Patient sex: F
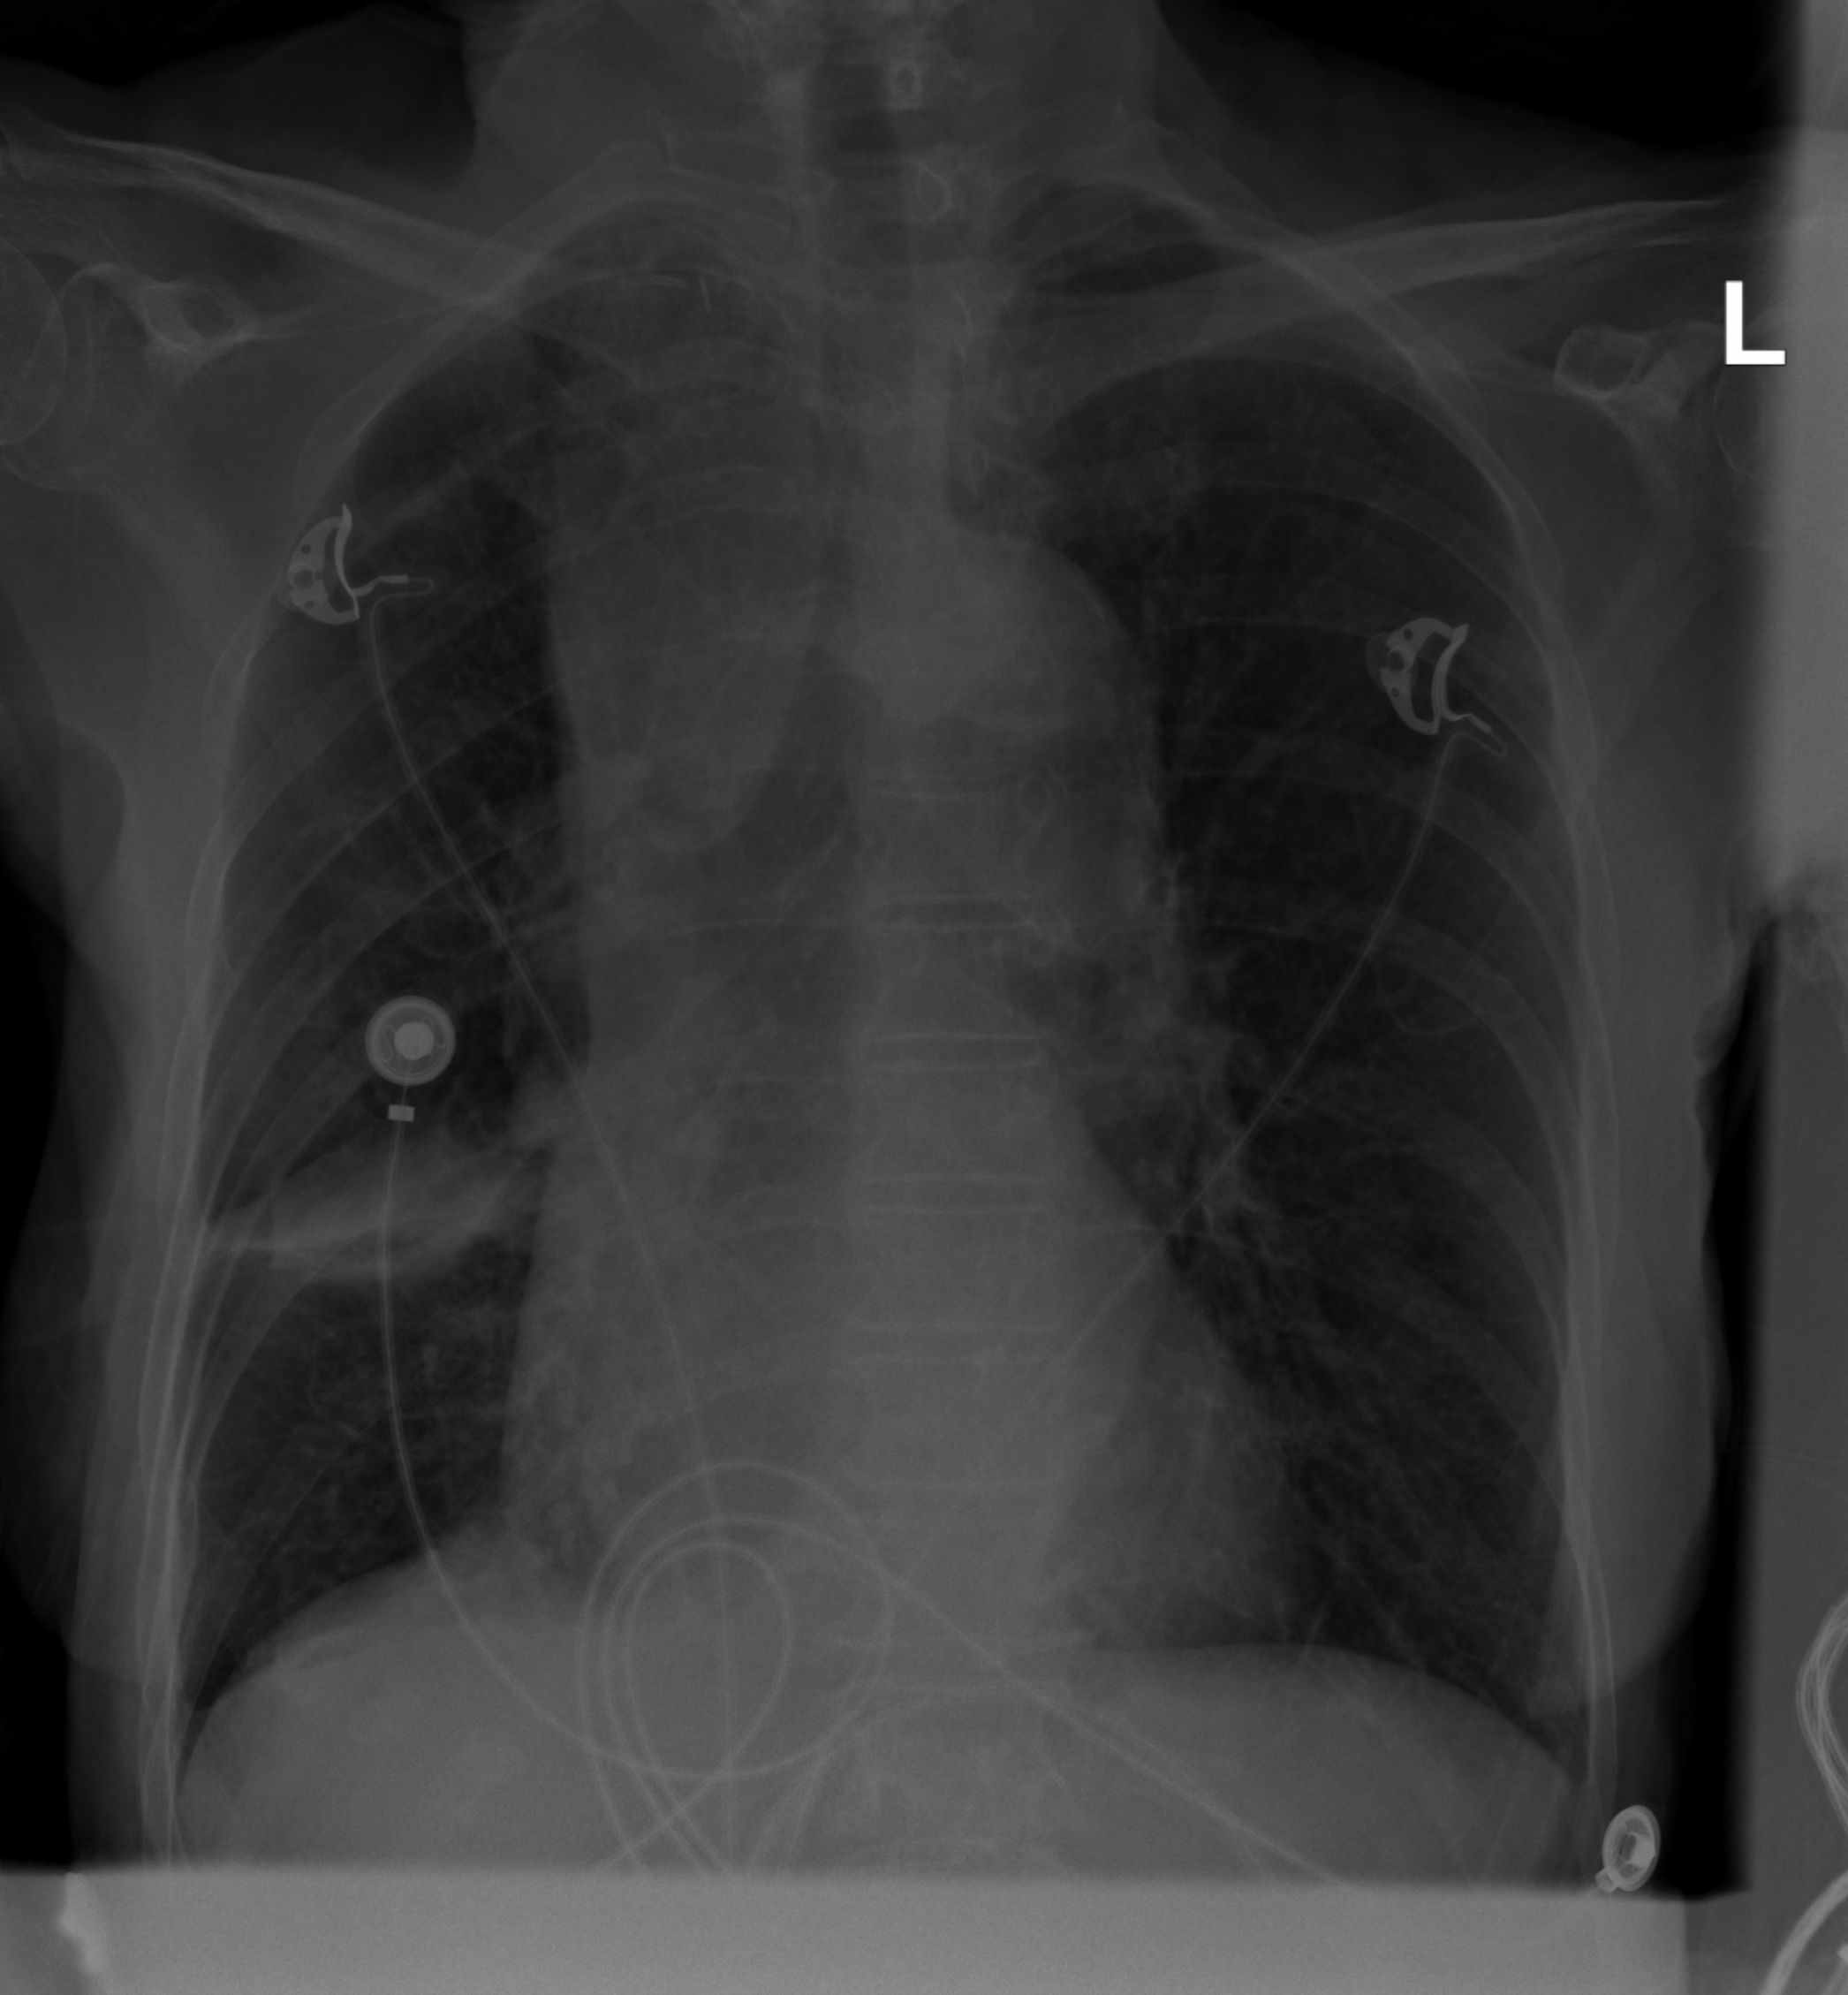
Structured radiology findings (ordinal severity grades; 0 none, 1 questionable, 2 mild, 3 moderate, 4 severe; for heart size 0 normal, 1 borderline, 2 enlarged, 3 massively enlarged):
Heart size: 0
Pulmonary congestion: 0
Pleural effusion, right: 2
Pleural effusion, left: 0
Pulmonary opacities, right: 2
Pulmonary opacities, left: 0
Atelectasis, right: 2
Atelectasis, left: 2